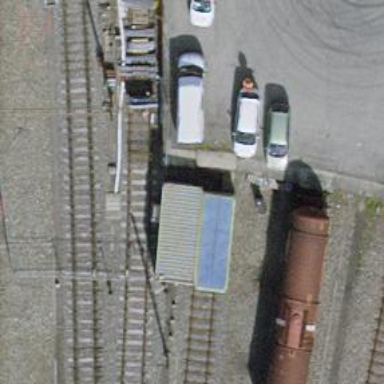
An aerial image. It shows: Railway buffer stop.